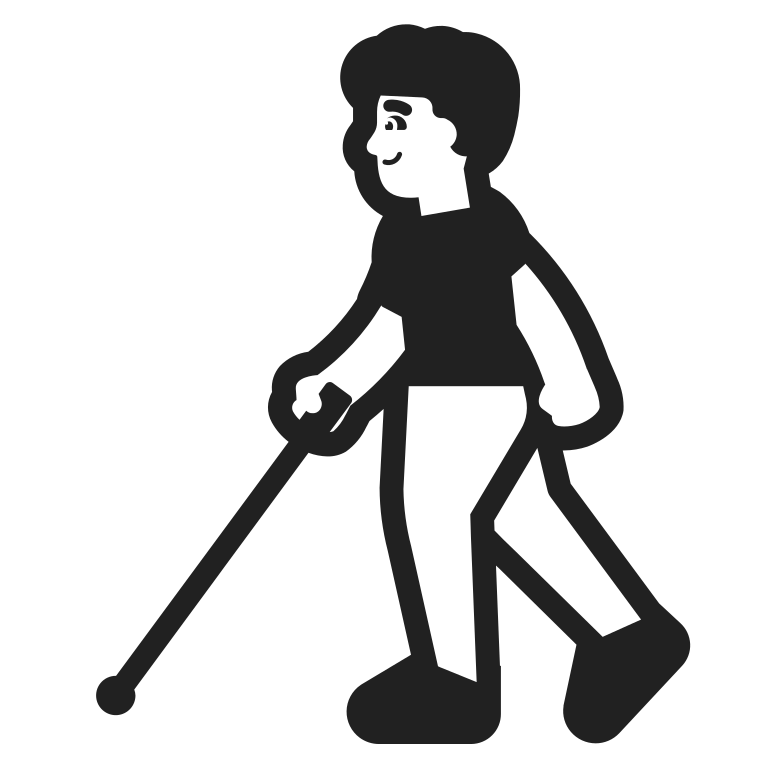
man with white cane high contrast default